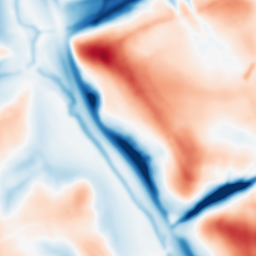
Category: multiscale
Decomposition family: dog
Decomposition parameters: sigma_low: 2
sigma_high: 20
Upsampling method: quadratic
Upsampling parameters: scale: 8
Upsampling scale: 8